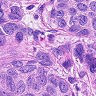
Metastatic tissue present: yes